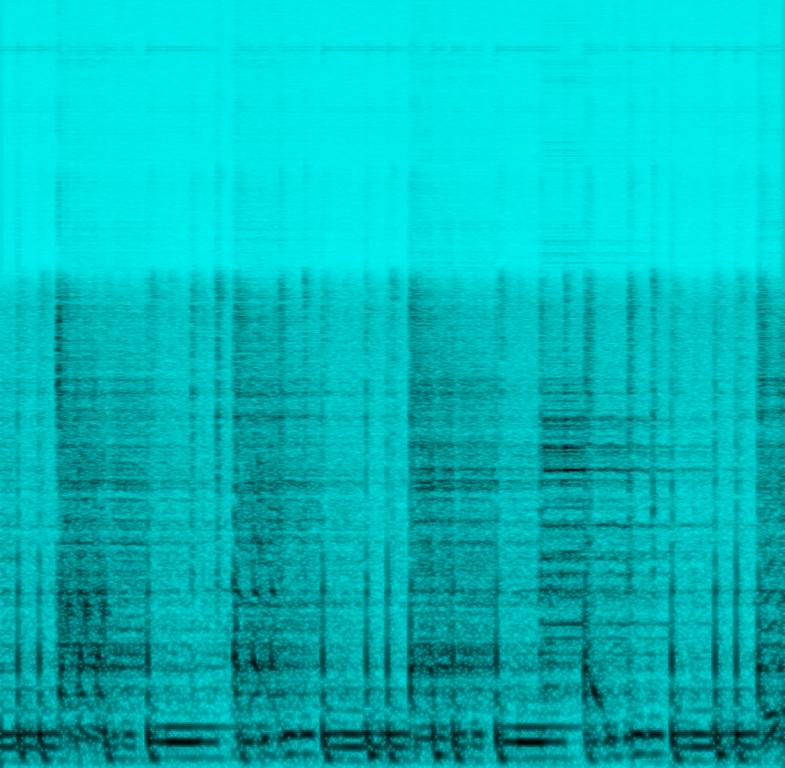
This is a reggae/dub music piece. There is a fat sounding bass guitar playing a groovy bass line. An electric guitar with heavy delay and reverb effects is playing a vague tune. There is a reggae acoustic drum beat in the rhythmic background. The atmosphere is trippy. This piece could be used in the soundtrack of a movie during scenes where a character would be under the influence of substances.